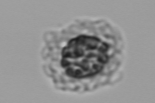
Label: Emiliania_huxleyi